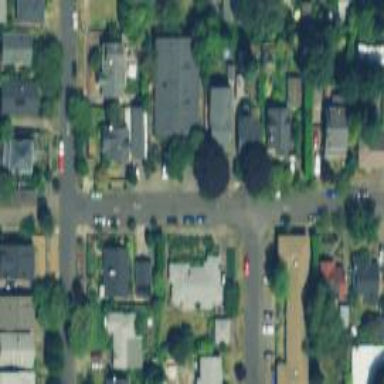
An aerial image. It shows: Residential road with sidewalk on the left.